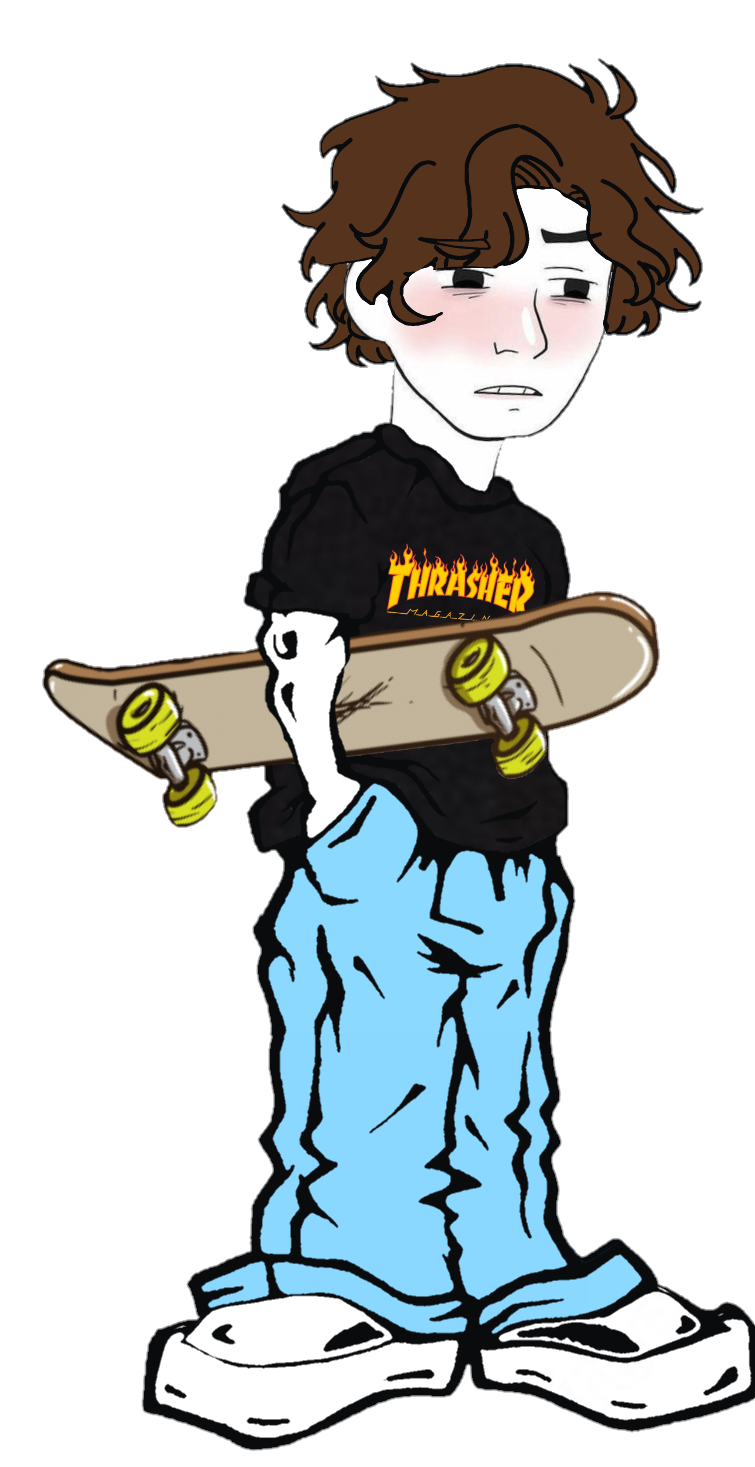
Label: 5_Twinkjak